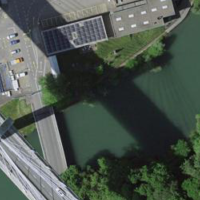
EUNIS habitat code: 15
Species observed at this site:
Aruncus dioicus